九年级 · 度量几何学
如图, 在 $\odot O$ 中, 点 $A 、 B 、 C$ 在 $\odot O$ 上, 且 $\angle A C B=110^{\circ}$, 则 $\angle \alpha=(\quad)$

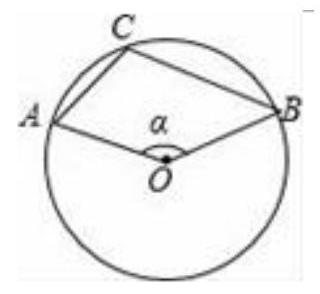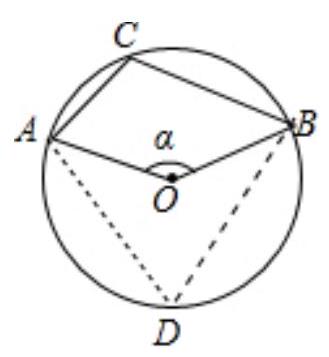
A. $70^{\circ}$
B. $110^{\circ}$
C. $120^{\circ}$
D. $140^{\circ}$

答案: D
解析: 【分析】

本题考查了圆内接四边形的性质及圆周角定理.在同圆或等圆中, 同弧或等弧所对的圆周角相等, 都等于这条弧所对的圆心角的一半. 作 $\overparen{A B}$ 所对的圆周角 $\angle A D B$, 如图, 利用圆内接四边形的性质得 $\angle A D B=70^{\circ}$, 然后根据圆周角定理求解.

【解答】

解: 作 $\overparen{A B}$ 所对的圆周角 $\angle A D B$, 如图,

$\because \angle A C B+\angle A D B=180^{\circ}$,

$\therefore \angle A D B=180^{\circ}-110^{\circ}=70^{\circ}$,

$\therefore \angle A O B=2 \angle A D B=140^{\circ}$.

故选D.